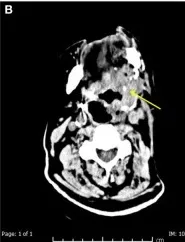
Irregular infiltrative mass in the left side of the neck adjacent to the base of the tongue, invading the oropharynx and extending caudally to supraglottic and glottic larynx was shown both before and after the fifth cycle of anti-programmed cell death protein-1 (PD-1) treatment [(B,D) respectively.
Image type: radiology (ct)